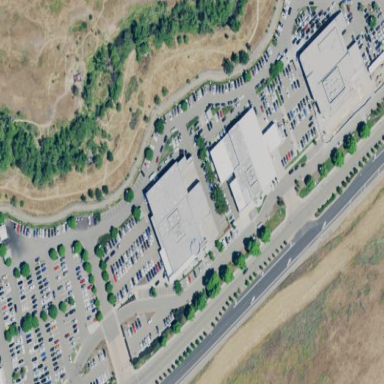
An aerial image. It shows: Commercial area.